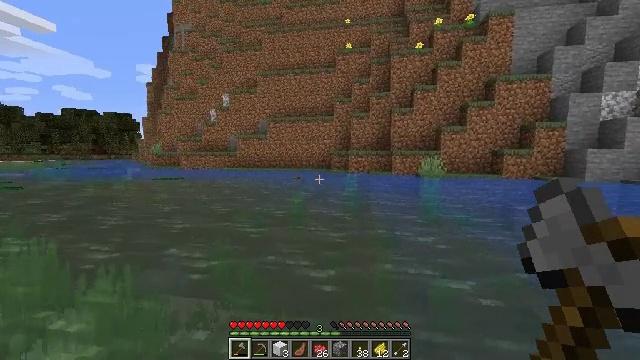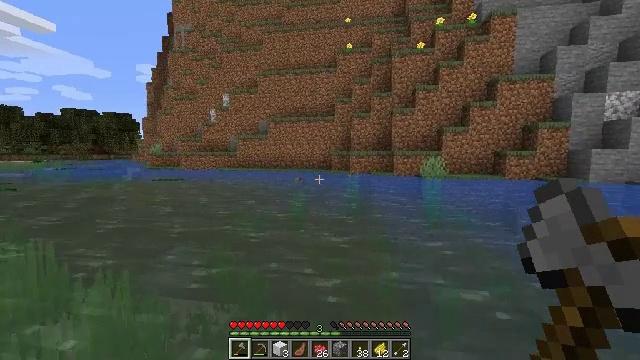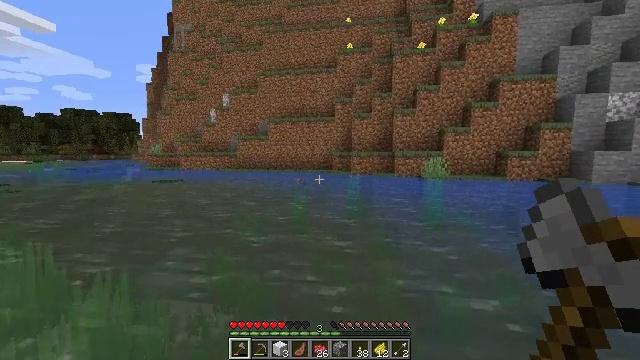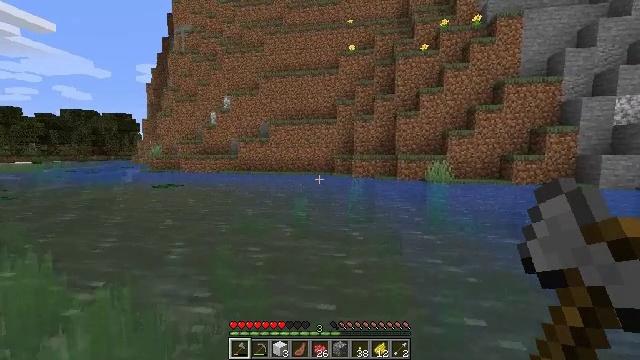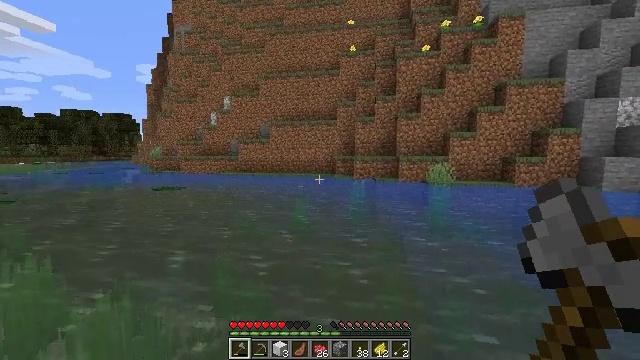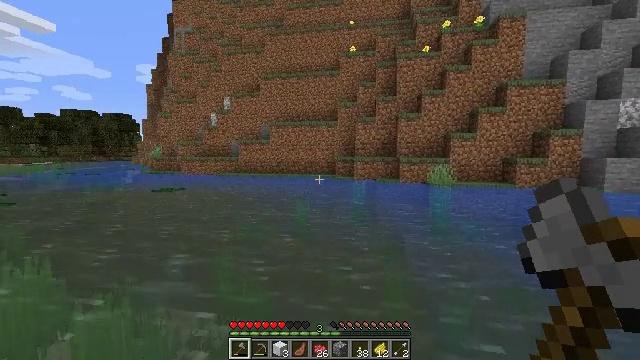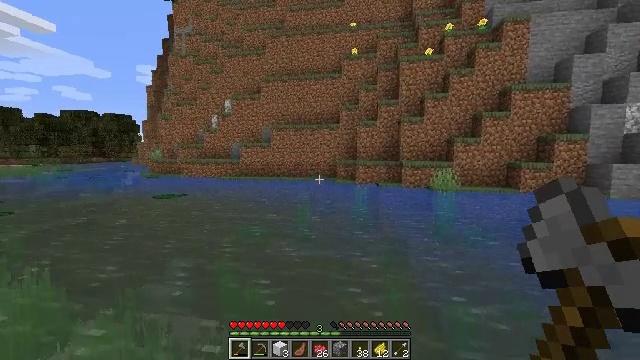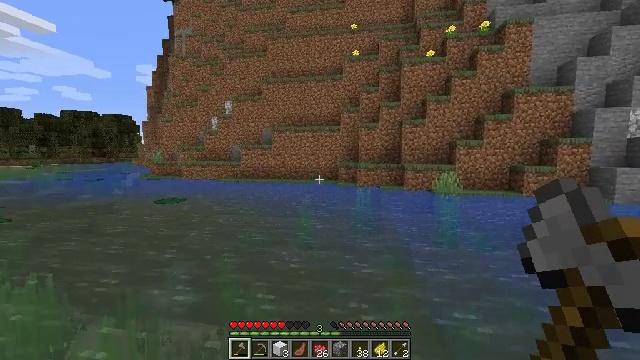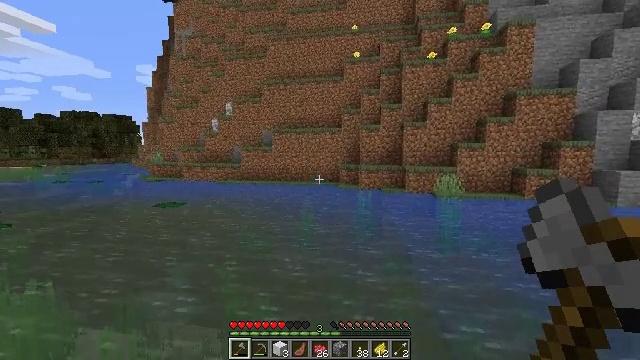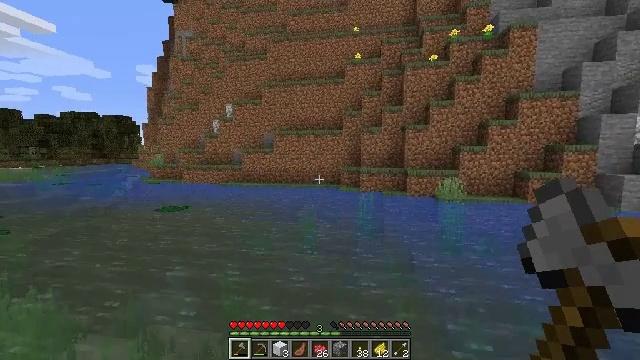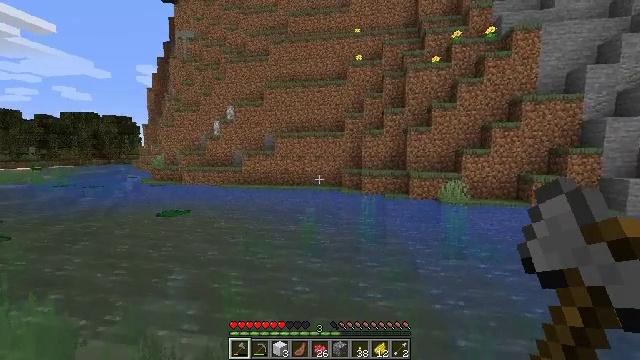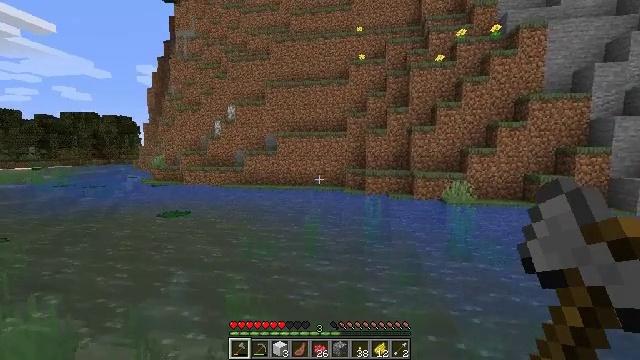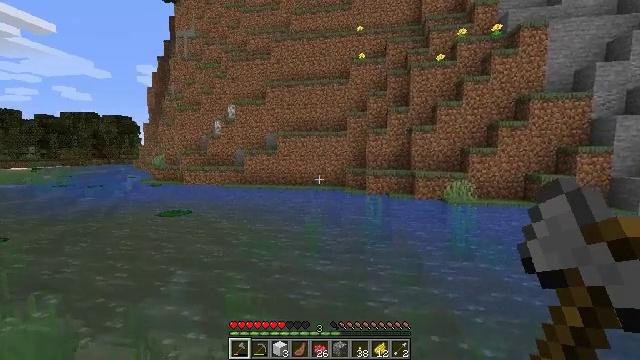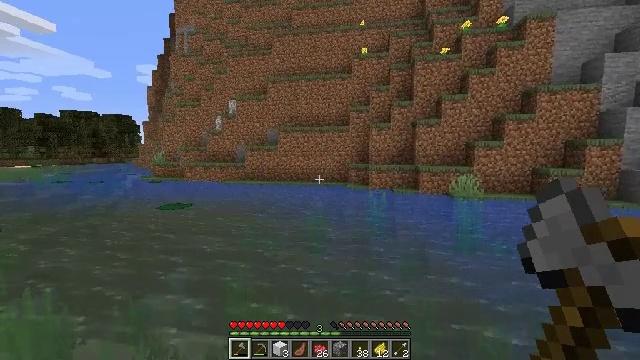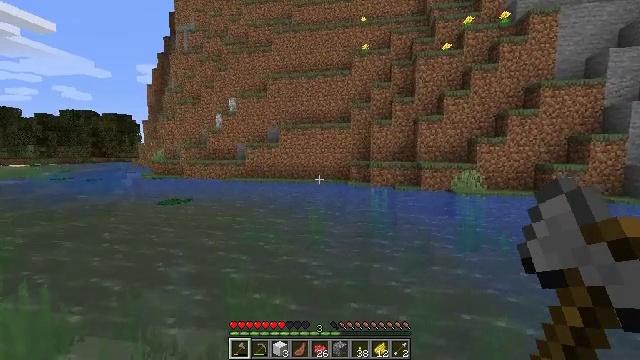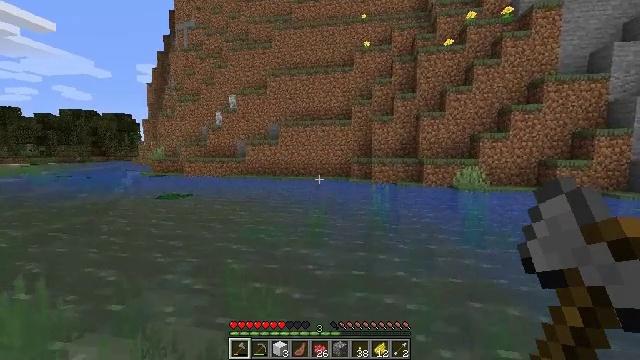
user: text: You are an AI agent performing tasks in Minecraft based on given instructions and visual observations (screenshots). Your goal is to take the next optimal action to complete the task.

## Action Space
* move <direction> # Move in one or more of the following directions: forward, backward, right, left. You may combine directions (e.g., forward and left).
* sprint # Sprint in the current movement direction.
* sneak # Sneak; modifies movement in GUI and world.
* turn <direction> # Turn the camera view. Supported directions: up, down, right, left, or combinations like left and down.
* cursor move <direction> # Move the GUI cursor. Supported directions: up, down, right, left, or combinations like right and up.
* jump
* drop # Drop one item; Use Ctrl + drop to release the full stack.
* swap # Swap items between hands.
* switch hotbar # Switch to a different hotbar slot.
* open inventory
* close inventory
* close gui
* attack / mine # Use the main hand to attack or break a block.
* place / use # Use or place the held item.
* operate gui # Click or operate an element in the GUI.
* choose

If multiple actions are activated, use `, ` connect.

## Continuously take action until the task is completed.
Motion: motion action
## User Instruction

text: Break the torch to collect it.
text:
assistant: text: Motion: move forward and move left, jump
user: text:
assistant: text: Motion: move forward and move left, jump
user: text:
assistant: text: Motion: move forward and move left, jump
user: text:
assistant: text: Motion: move forward and move left, jump
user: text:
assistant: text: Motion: move forward and move left, jump
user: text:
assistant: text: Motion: move forward and move left, jump
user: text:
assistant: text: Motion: move forward and move left, jump
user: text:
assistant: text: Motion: move forward and move left, jump
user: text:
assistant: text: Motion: move forward and move left, jump
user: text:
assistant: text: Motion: move forward and move left, jump
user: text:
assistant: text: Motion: move forward and move left, jump
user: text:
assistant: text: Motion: move forward, jump
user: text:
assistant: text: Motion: move forward, jump
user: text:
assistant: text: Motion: move forward, jump
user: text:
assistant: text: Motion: move forward, jump
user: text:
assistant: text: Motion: move forward, jump
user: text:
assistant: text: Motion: move forward, jump
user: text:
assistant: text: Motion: move forward, jump
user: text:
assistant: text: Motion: move forward, jump
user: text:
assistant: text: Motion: move forward, jump
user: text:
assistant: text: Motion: move forward, jump
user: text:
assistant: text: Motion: move forward, jump
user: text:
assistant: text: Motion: move forward, jump
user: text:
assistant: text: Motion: move forward, jump
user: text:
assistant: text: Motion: move forward, jump
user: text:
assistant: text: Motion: move forward, jump
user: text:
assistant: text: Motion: move forward, jump
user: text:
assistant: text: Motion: move forward, jump
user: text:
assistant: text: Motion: move forward, jump
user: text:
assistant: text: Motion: move forward, jump